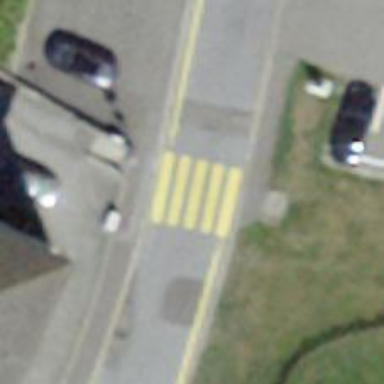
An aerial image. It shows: Uncontrolled zebra crossing with notable zebra markings.